Question: I have the multiple choice listview with default background color as black and text color as white.When I change the background color white,I couldn't able to change the multiple choice listview text color.Other than customization listview how to change the text color?

Listview XMl:
'''
<ListView
android:id="@android:id/list"
android:layout_width="fill_parent"
android:layout_height="match_parent"
android:choiceMode="multipleChoice"/>
'''
Android code:
'''
ArrayAdapter<String> adapter = new ArrayAdapter<String>(this, android.R.layout.simple_list_item_multiple_choice, My_arr);
'''
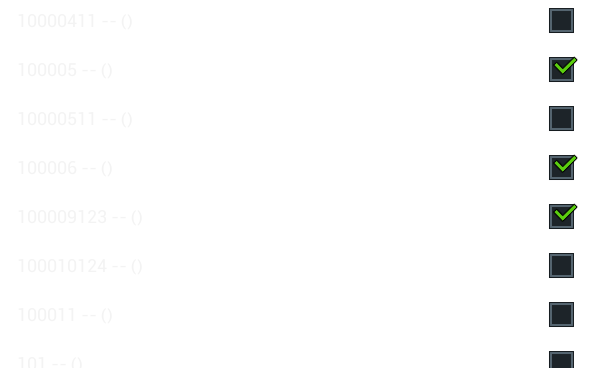
Answer: Try to implement your own 'ArrayAdapter' and override the 'getView()' method:
'''
public class MyAdapter extends ArrayAdapter<String> {
public MyAdapter(Context context, int p_resID, ArrayList<String> p_items) {
super(context, p_resID, p_items);
}
@Override
public View getView(int position, View convertView, ViewGroup parent) {
View v = super.getView(position, convertView, parent);
((TextView) v).setTextColor(Color.GREEN);
return v;
}
}
'''
Don't forget to provide an alternative else clause to set the color to the default so you don't have problems when you're dealing with a recycled row. Then in your activity:
'''
setListAdapter(new MyAdapter(this,R.layout.list_item,My_arr));
'''
'''
<?xml version="1.0" encoding="utf-8"?>
<CheckedTextView xmlns:android="http://schemas.android.com/apk/res/android"
android:id="@android:id/text1"
android:layout_width="match_parent"
android:layout_height="?android:attr/listPreferredItemHeightSmall"
android:textAppearance="?android:attr/textAppearanceListItemSmall"
android:gravity="center_vertical"
android:checkMark="?android:attr/listChoiceIndicatorMultiple"
android:paddingStart="?android:attr/listPreferredItemPaddingStart"
android:paddingEnd="?android:attr/listPreferredItemPaddingEnd"
android:textColor="#FF0000"
/>
'''